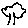
Label: tree